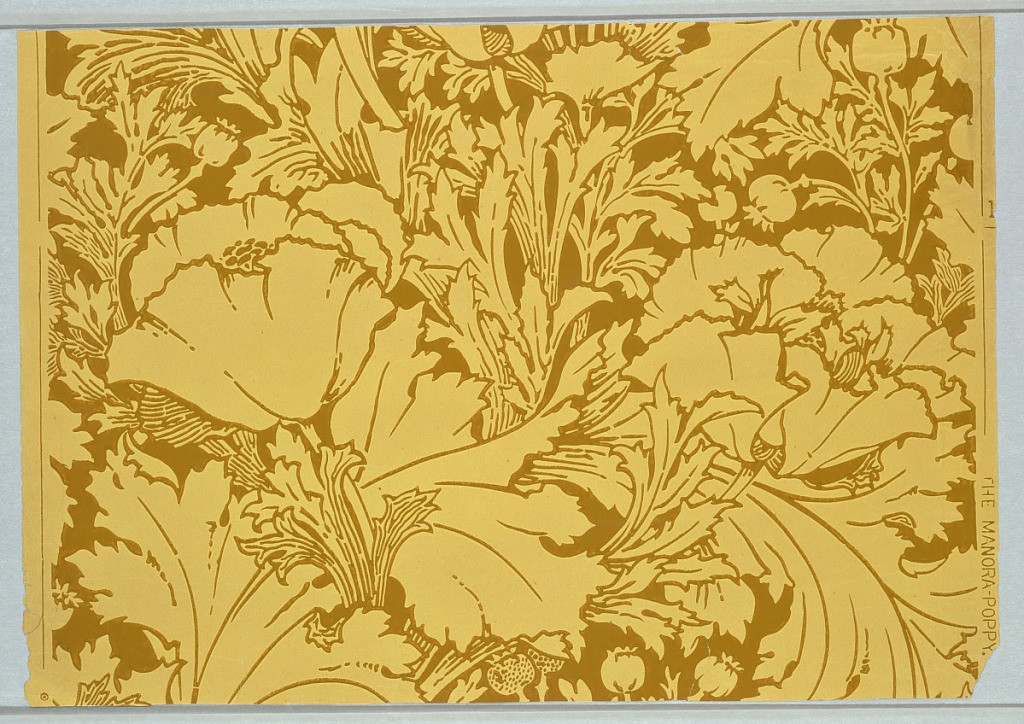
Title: The Manora-Poppy
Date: ca. 1900
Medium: Machine-printed on ungrounded paper
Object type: Sidewall
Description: Art nouveau design containing large-scale poppies with foliage and pods. Printed in deep ocher-green on ocher paper.